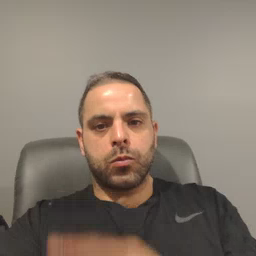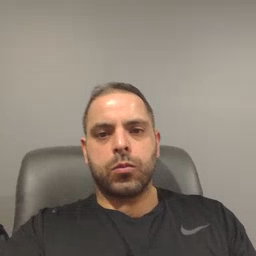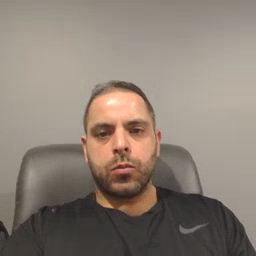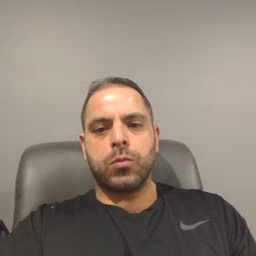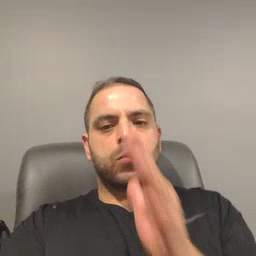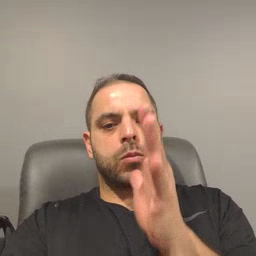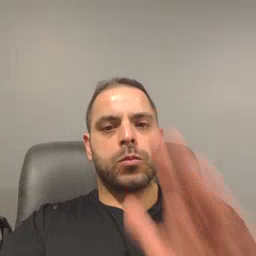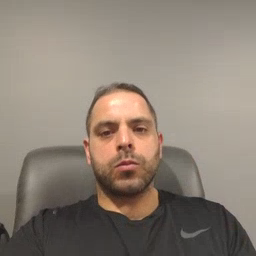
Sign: mom